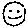
Label: smiley face